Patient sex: M
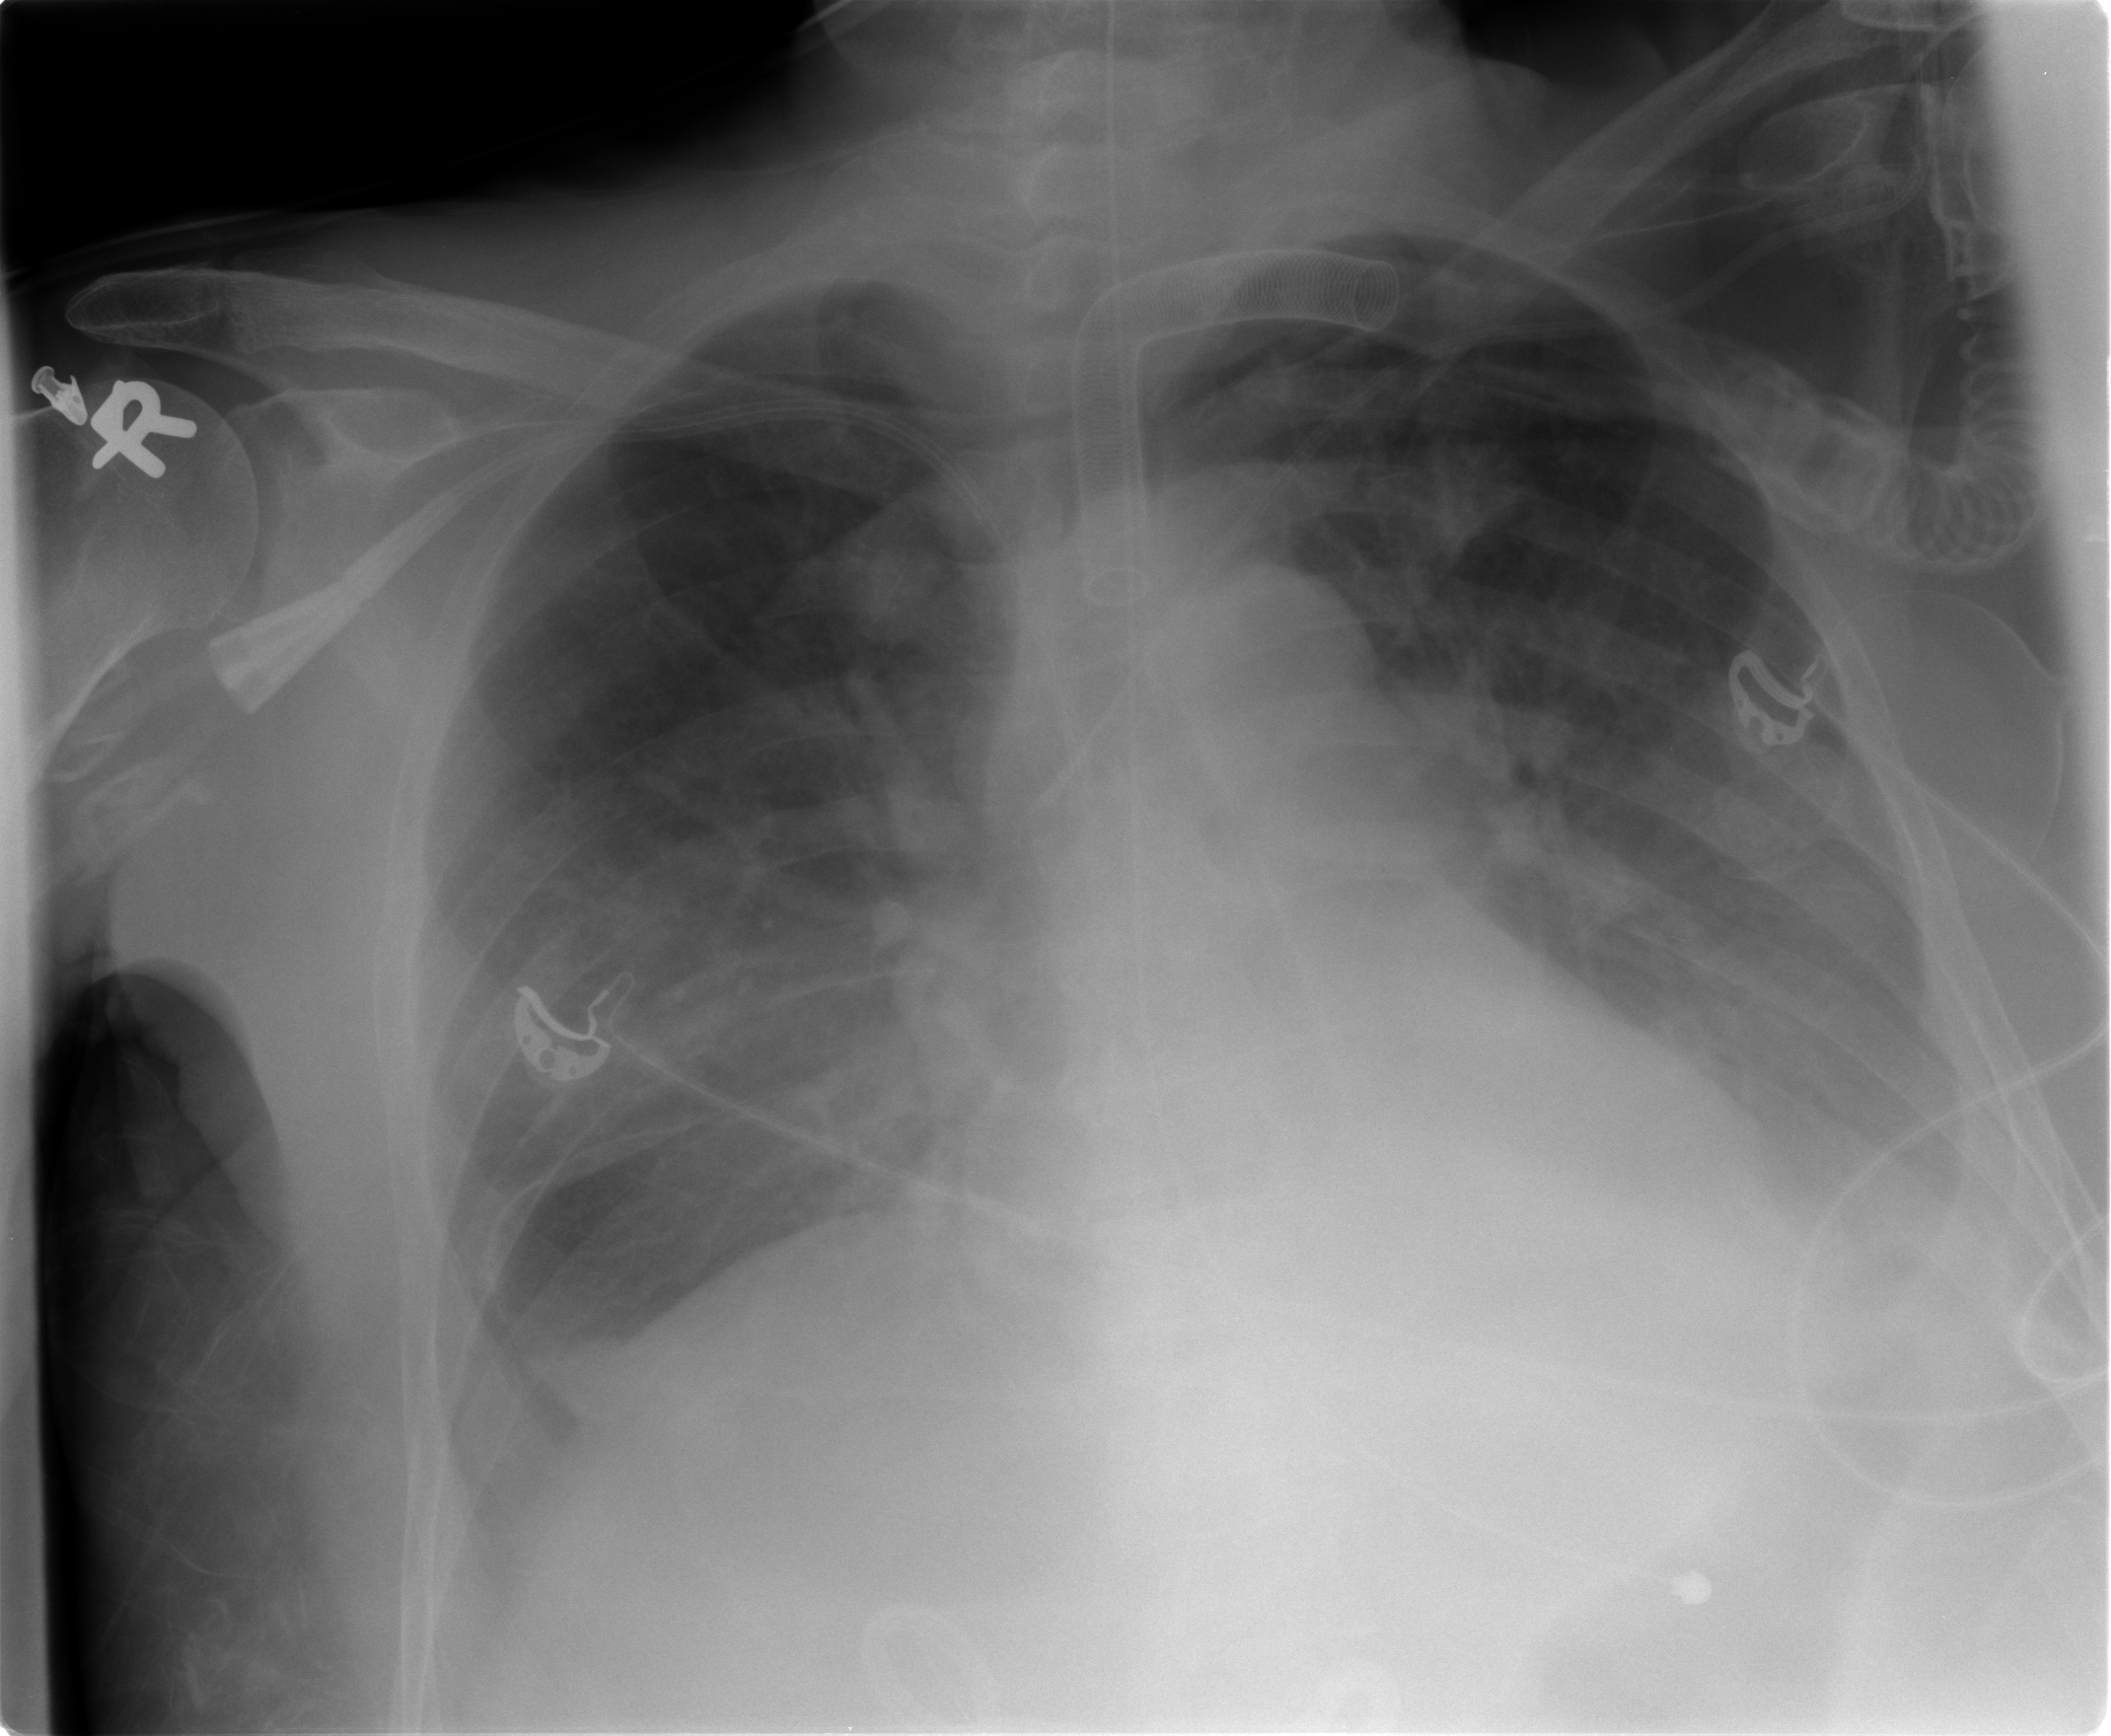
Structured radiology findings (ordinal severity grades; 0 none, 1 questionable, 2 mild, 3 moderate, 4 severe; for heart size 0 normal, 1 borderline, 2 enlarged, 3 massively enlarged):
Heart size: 1
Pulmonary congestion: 1
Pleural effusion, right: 2
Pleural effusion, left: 2
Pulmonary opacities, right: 1
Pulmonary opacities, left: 1
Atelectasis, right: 2
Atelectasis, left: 2